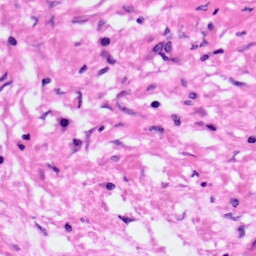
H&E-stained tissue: Pancreatic